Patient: sex M, age 45
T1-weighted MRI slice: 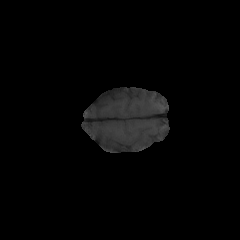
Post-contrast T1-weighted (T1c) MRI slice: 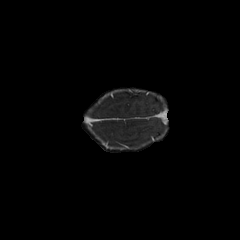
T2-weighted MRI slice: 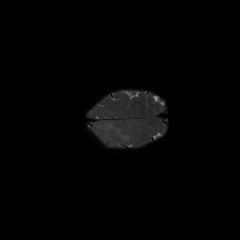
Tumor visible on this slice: yes
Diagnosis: Astrocytoma, IDH-mutant
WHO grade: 3